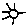
Label: sun